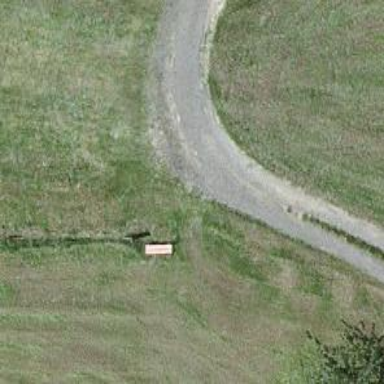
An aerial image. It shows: Bench.